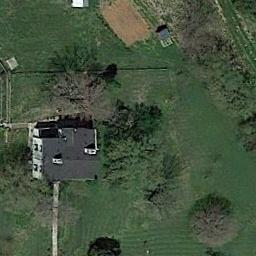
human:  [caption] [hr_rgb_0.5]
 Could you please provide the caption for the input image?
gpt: There are many trees beside the sparse residential .

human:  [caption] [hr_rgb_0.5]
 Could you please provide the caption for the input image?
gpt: The road is lined with lush woods  There is a house in the middle of the woods .

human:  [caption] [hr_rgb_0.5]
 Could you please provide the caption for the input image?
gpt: The sparse residential is on the grass next to some trees .

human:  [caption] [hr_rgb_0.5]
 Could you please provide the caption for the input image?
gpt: In a sparse residential area there is a house and several green trees surrounded by grass .

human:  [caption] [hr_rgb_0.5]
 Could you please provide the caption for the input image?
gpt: A sparse residential area with a black building on a green meadow .